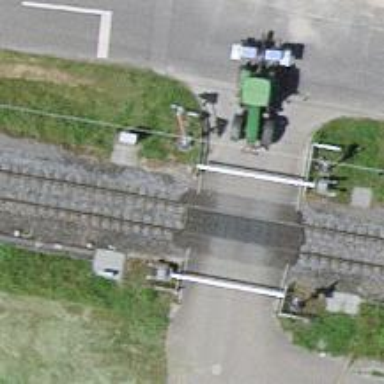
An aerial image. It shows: Level crossing along the railway.